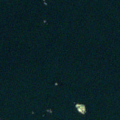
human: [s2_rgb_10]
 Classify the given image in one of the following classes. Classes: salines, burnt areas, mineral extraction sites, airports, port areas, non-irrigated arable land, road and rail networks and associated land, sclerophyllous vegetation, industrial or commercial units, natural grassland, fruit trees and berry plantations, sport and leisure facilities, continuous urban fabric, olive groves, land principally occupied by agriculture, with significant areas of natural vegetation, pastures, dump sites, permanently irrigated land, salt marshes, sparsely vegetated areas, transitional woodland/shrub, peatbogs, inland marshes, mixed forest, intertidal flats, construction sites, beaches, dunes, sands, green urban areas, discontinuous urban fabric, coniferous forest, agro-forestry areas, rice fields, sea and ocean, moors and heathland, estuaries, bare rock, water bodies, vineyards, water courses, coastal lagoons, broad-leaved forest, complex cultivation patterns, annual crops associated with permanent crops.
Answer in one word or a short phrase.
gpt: sea and ocean